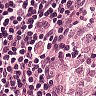
Metastatic tissue present: no